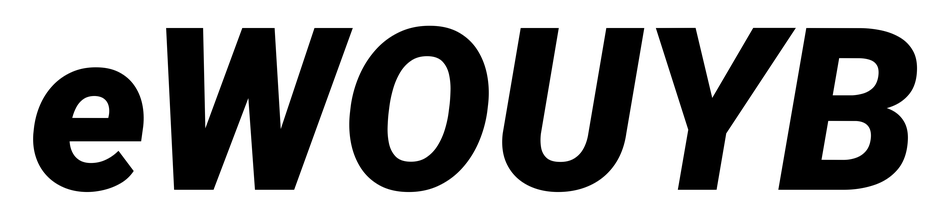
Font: Roboto-Italic_Black_Italic